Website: walmart
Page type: account-selection
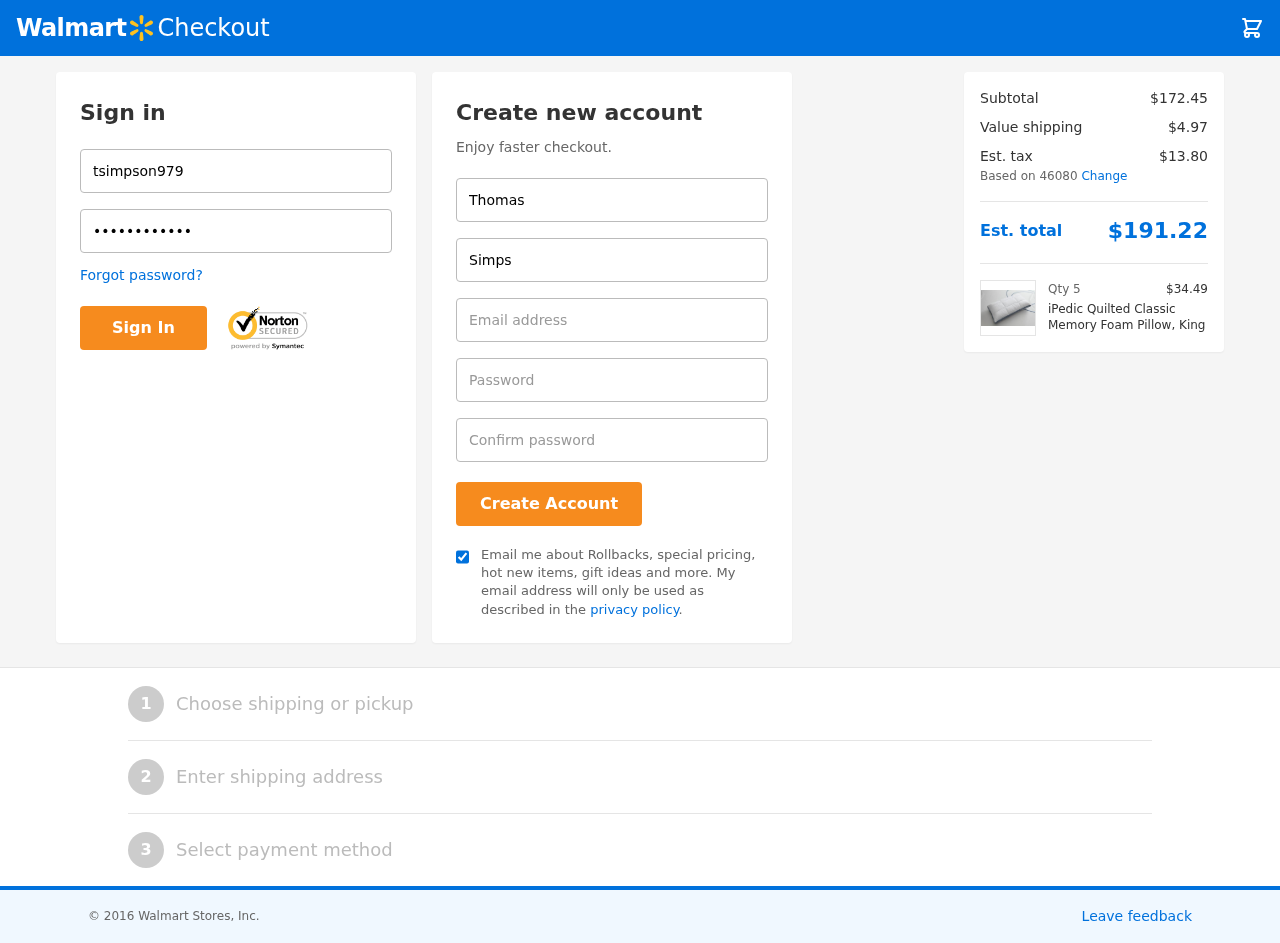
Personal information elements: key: PII_EMAIL
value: thomassimpson@yahoo.com
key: PII_FIRSTNAME
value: Thomas
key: PII_LASTNAME
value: Simpson
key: PII_LOGIN_USERNAME
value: tsimpson979
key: PII_POSTCODE
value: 46080
Product elements: key: PRODUCT1_NAME
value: iPedic Quilted Classic Memory Foam Pillow, King
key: PRODUCT1_PRICE
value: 34.49
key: PRODUCT1_QUANTITY
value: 5
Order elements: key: ORDER_SUBTOTAL
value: $172.45
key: ORDER_SHIPPING_COST
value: $4.97
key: ORDER_TAX
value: $13.80
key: ORDER_TOTAL
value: $191.22